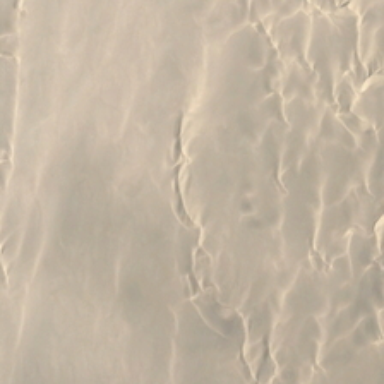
It is a piece of yellow desert .